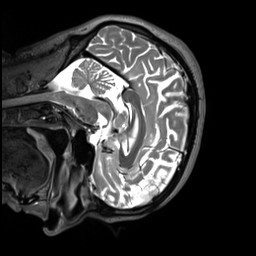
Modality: T2w
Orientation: sagittal
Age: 43
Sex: male
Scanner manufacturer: siemens
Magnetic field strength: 3 T
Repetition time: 3.2 s
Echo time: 0.412 s